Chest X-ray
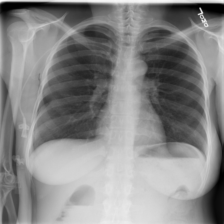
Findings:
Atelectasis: negative
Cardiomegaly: negative
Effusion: negative
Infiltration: negative
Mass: negative
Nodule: negative
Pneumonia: negative
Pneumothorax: negative
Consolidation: negative
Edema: negative
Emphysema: negative
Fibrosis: negative
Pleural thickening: negative
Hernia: negative